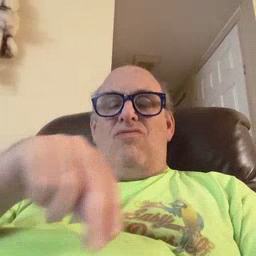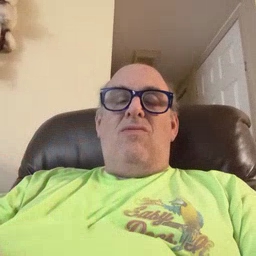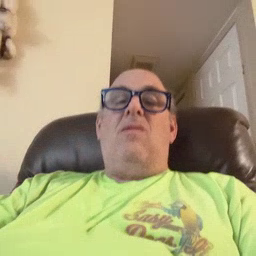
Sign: puzzle